Question: I am doing the following in selenium 2/webdrive using python and firefox...
I am opening some web pages that I need to check for a specific string - which, if present, means it is a good page to parse.
The phrase I am looking for is an h2 element similar to this:
'''
<h2 class="page_title">Worlds Of Fantasy : Medieval House</h2>
'''
If that h2 is missing, I know I don't need to work on it, just return and get the next in line.
In the code I have a try/exception/else block that looks for the phrase, if it sees it it passes on to the next part of the function. If not, it should go to the else, which tells it to return.
There are 2 pages called in this test - the first has the phrase, the second does not.
The first page is opened, and passes the test.
The second page is opened, and I get an exception report - but it never returns to the calling code in main...it just stops.
Why isn't the exception fallowing the proper path to return?
Here is the code:
'''
#!/usr/bin/env python
from selenium import webdriver
from selenium.webdriver import Firefox as Browser
from selenium.webdriver.support.ui import WebDriverWait
browser = webdriver.Firefox()
def call_productpage(productlink):
global browser
print 'in call_productpage(' + productlink + ')'
browser.get(productlink)
browser.implicitly_wait(8)
#start block with <div class="page_content">
product_block = browser.find_element_by_xpath("//div[@class='page_content']");
# <h2 class="page_title">Worlds Of Fantasy : Medieval House</h2>
try:
product_name = product_block.find_element_by_xpath("//h2[@class='page_title']");
except Exception, err:
#print "Failed!
Error (%s): %s" % (err.__class__.__name__, err)
print 'return to main()'
return 0
else:
nameStr = str(product_name.text)
print 'product_name:' + nameStr
finally:
print "test over!"
return 1
test1 = call_productpage('https://www.daz3d.com/i/3d-models/-/desk-clocks?spmeta=ov&item=12657')
if test1:
print '
test 1 went OK
'
else:
print '
test 1 did NOT go OK
'
tes2 = call_productpage('https://www.daz3d.com/i/3d-models/-/dierdre-character-pack?spmeta=ov&item=397')
if test2:
print '
test 2 went OK
'
else:
print '
test 2 did NOT go OK
'
'''
And here is a screenshot of the console showing the exception I get:

One other option I thought about using was to get the source of the page from the webdriver and do a find to see if the tag was there - but apparently there is no easy way to do THAT in webdriver!
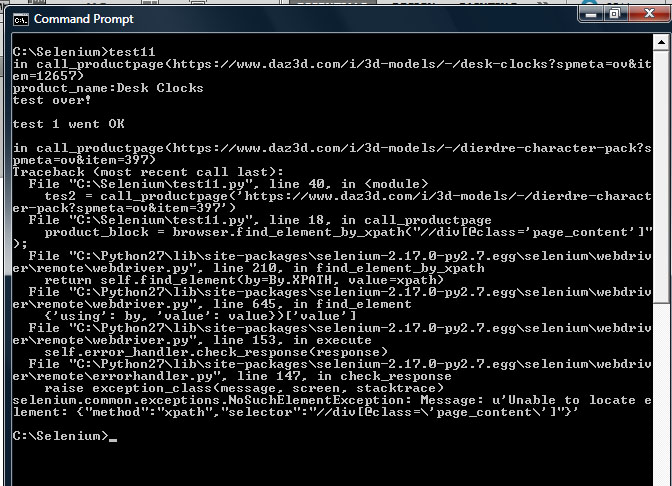
Answer: If you don't know which exception to expect, use empty 'except' and 'traceback':
'''
import traceback
try:
int('string')
except:
traceback.print_exc()
print "returning 0"
# will print out an exception and execute everything in the 'except' clause:
# Traceback (most recent call last):
# File "<stdin>", line 2, in <module>
# ValueError: invalid literal for int() with base 10: 'string'
# returning 0
'''
But from the stack trace you already do know the exact exception name, so use it instead:
'''
from selenium.webdriver.exceptions import NoSuchElementException
try:
#...
except NoSuchElementException, err:
#...
'''
---
UPDATE:
You just get an exception the 'try ... except', here:
'''
product_block = browser.find_element_by_xpath("//div[@class='page_content']");
'''
and not here:
'''
product_name = product_block.find_element_by_xpath("//h2[@class='page_title']");
'''